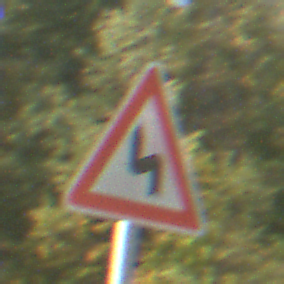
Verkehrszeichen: DoppelkurveZunaechstLinks
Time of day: MorningAfternoon
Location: Outdoor (Suburban)
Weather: Clear
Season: NotSpecified
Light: Natural